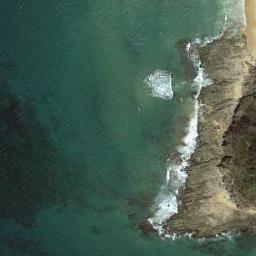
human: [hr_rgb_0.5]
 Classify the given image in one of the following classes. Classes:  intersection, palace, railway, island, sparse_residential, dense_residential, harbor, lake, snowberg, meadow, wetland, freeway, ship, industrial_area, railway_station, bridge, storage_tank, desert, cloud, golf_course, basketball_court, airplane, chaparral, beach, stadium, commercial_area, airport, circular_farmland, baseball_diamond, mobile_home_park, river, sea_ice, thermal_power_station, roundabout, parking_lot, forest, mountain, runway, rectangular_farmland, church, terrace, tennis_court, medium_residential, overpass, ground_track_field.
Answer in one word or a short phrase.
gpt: beach